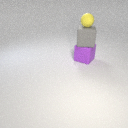
large purple rubber cube below small yellow rubber sphere